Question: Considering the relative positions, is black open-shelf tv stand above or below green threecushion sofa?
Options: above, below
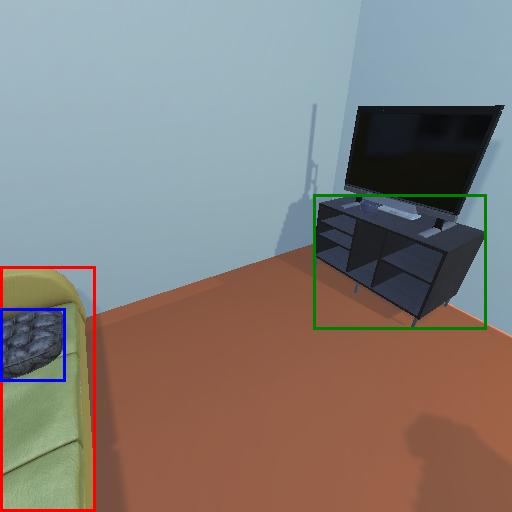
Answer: above